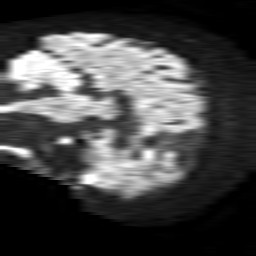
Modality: TRACE
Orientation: sagittal
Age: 75
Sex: female
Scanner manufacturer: philips
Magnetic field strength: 1.5 T
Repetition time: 4.6 s
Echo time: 0.08826 s